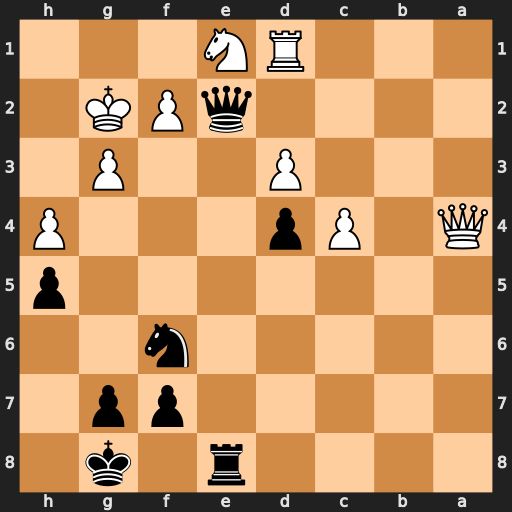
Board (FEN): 4r1k1/5pp1/5n2/7p/Q1Pp3P/3P2P1/4qPK1/3RN3
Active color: b
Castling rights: -
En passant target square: -
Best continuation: Ng4 Qxe8+ Qxe8